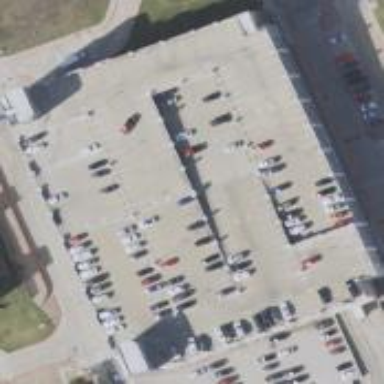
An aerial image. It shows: Multi-storey garage used for parking.